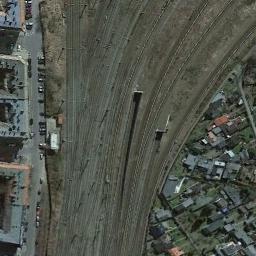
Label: railway